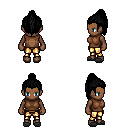
a pixel art fantasy rpg character, female body template, human, dark skin, brown sleeveless shirt, gold greaves, black long topknot hairstyle, gray slippers, four views (front, back, left, right), 2x2 character sprite sheet, small pixel art, hard edges, no anti-aliasing